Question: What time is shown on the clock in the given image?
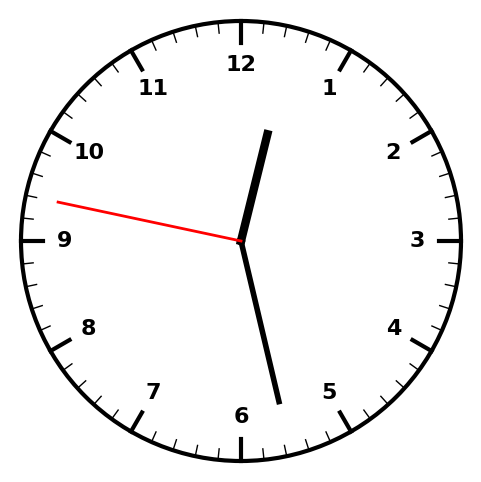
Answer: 12:27:47